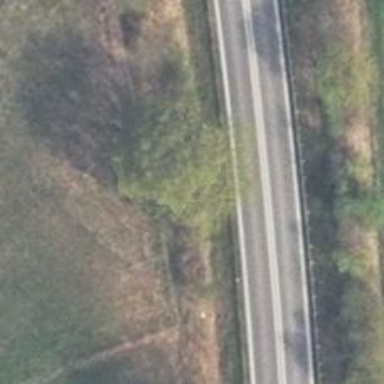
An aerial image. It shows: Row of deciduous broadleaved trees.